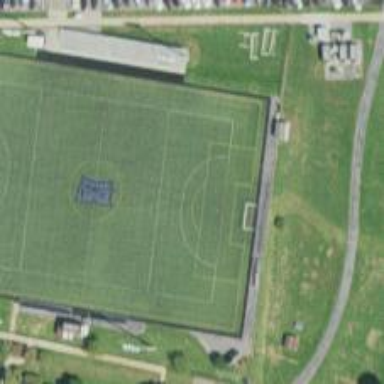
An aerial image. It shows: Artificial turf soccer pitch for leisure activities.